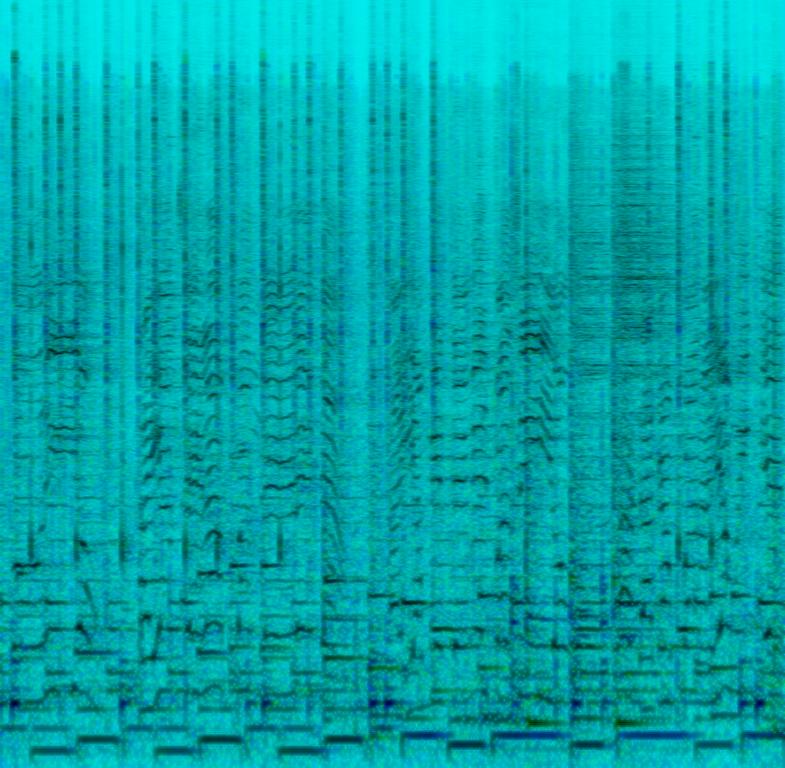
The low quality recording features a live performance of an urban latin song that consists of flat male vocal singing over groovy piano melody, groovy bass guitar, wooden percussive elements, wide toms, warm brass melody and widely spread claps. There is a short, exciting background male vocal in the middle of the loop. It sounds exotic, groovy and passionate.